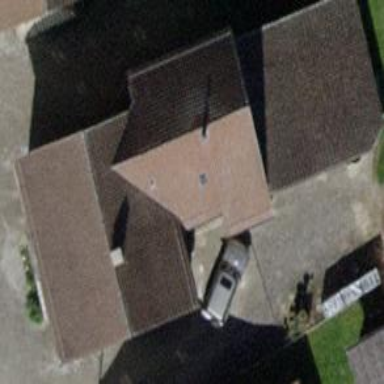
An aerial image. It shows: Gabled roof house.